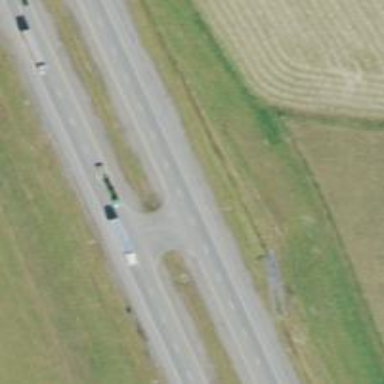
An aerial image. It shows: Trunk link highway.